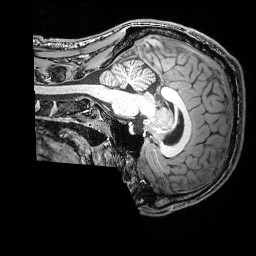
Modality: T1w
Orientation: sagittal
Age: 23
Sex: male
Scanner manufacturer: siemens
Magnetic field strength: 3 T
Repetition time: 2.53 s
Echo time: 0.00388 s